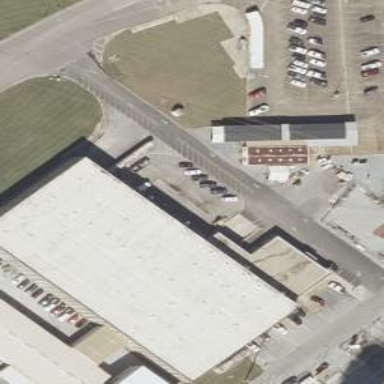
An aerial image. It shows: Service building.